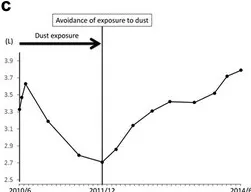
Serial changes in pulmonary function in Case 1. Total lung capacity (TLC).
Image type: pathology (immunostaining)